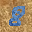
Label: 8